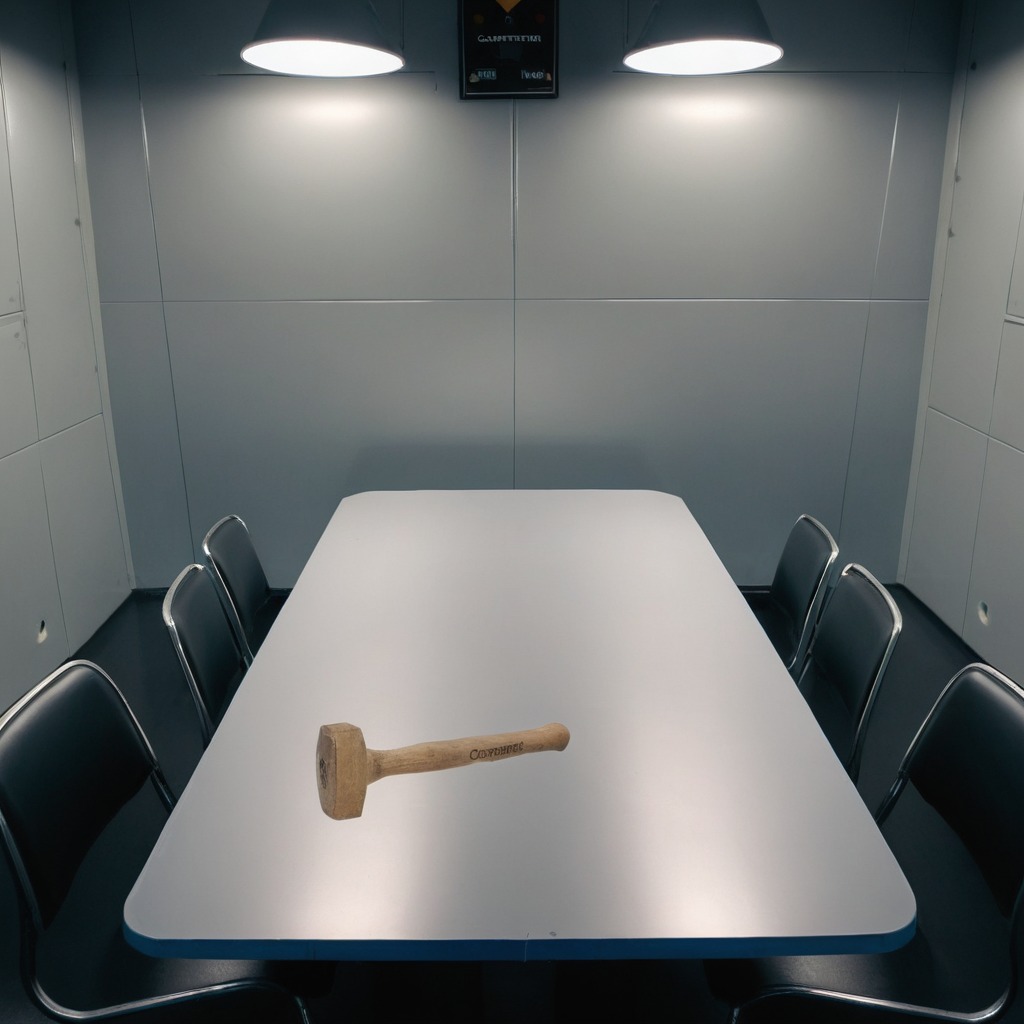
A hammer is lying on the table.